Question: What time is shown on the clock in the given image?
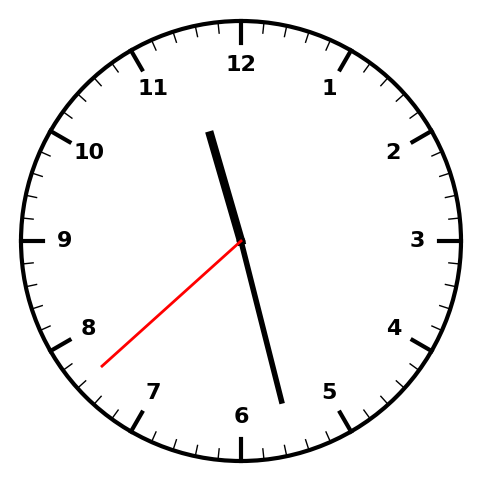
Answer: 11:27:38